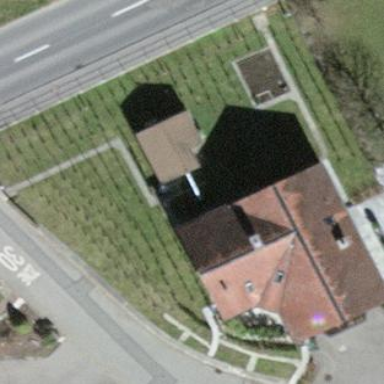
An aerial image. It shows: Vineyard where grapes are grown.